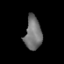
Tissue: prostate
Cell type: T cells
Senescence score: 0.2381
Nuclear area (px): 538
Mean DAPI intensity: 117.095